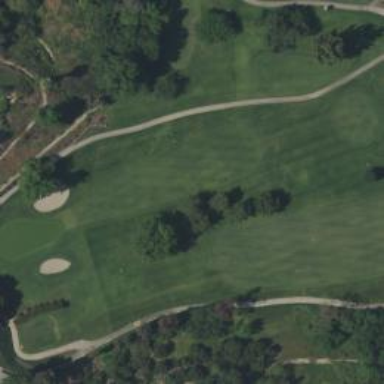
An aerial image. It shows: Grass area designated as golf tee.